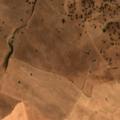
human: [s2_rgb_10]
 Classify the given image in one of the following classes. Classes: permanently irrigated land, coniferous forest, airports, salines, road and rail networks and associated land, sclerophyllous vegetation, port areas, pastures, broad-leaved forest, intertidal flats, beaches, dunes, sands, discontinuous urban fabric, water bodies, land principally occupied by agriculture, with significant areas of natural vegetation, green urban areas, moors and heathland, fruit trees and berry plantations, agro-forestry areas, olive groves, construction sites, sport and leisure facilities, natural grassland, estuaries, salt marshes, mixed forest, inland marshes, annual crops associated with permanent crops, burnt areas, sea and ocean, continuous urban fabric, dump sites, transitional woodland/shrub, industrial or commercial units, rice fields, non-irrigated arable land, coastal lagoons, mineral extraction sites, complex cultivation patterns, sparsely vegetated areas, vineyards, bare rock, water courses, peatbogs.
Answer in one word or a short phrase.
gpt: non-irrigated arable land, agro-forestry areas